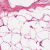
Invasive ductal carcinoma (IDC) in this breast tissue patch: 0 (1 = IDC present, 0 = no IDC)